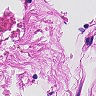
Metastatic tissue present: no